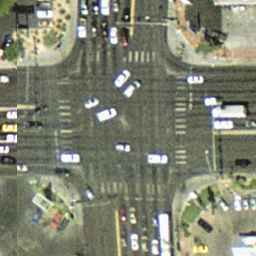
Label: intersection